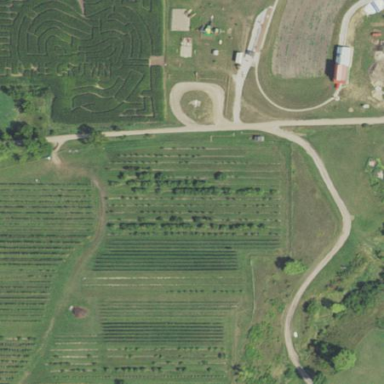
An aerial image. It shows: Orchard.